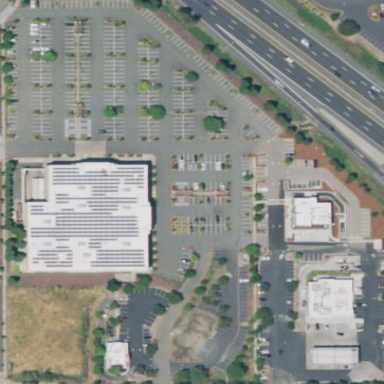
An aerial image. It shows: Retail area.